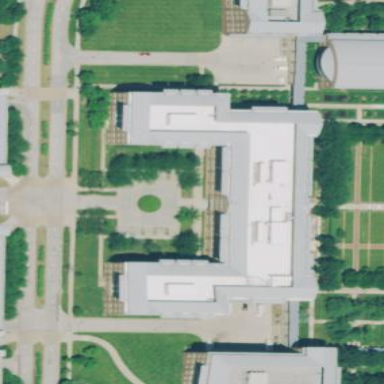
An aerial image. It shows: Office building.